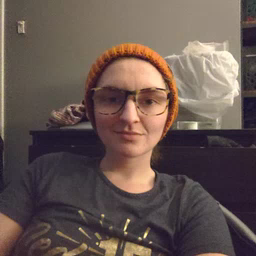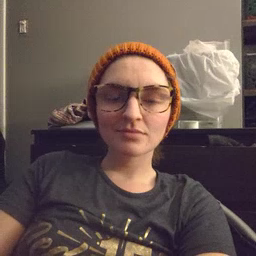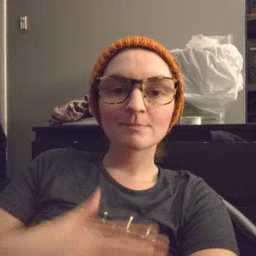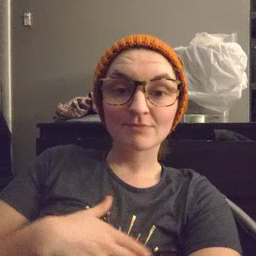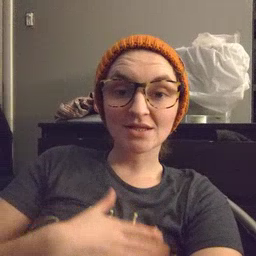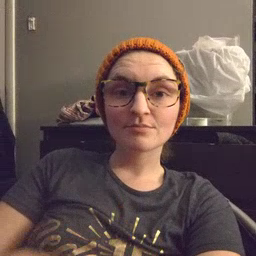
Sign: please